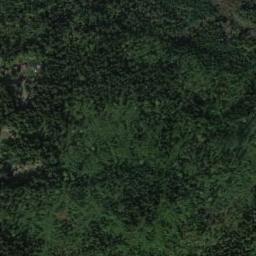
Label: forest